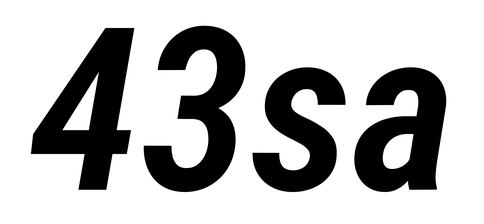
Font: Roboto-Italic_Condensed_SemiBold_Italic